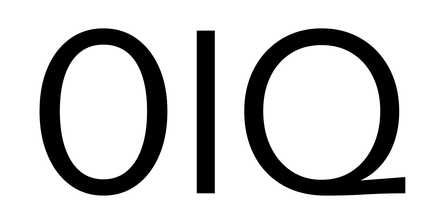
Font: InstrumentSans_Regular